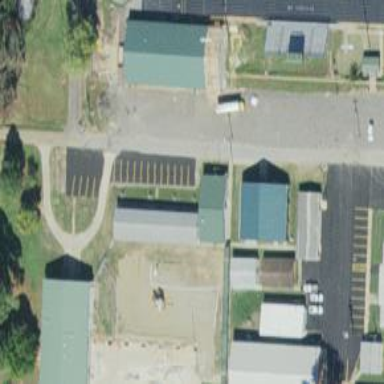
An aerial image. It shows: School.